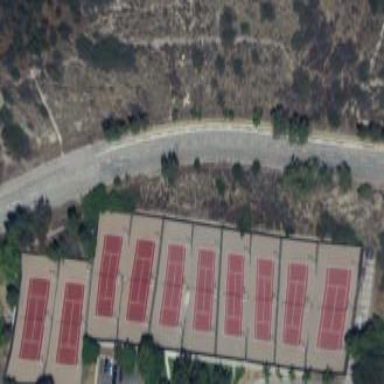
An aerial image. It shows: Tennis court in leisure pitch.